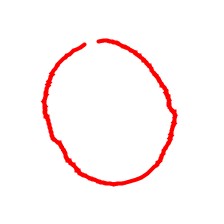
Shape: circle